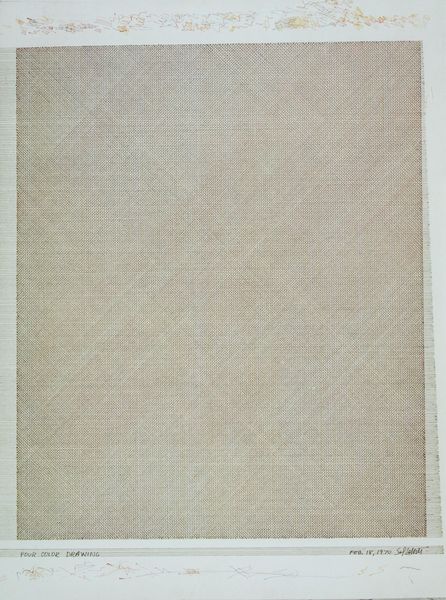
Titel: Four-Color Drawing
Künstler: Sol Lewitt
Standort: New Britain, Conn.
Institution: Museum of American Art
Schlagwörter: weiß, grau, zeichnung, muster, ornament, rahmen, signatur, blatt, schrift, abstrakt, fläche, modern, graphik, linien, inschrift, kreuz, rechteck, druck, schraffur, blanc, diagonal, geometrisch, wess, lewitt, gekreuzt, vertikal, de kooning, abstraction, muster schraffur